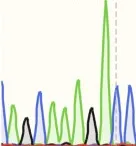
Genealogy and bioinformatics analysis of the proband. (B) The DNA electropherogram demonstrates the heterozygous state of the 176th nucleotide (T > A) in the ZP3 gene (NM_001110354.2) for both the patient's father and mother.
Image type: chart (chart)